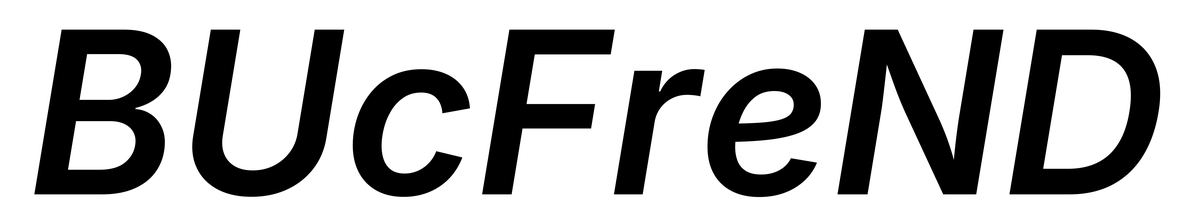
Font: Inter-Italic_SemiBold_Italic